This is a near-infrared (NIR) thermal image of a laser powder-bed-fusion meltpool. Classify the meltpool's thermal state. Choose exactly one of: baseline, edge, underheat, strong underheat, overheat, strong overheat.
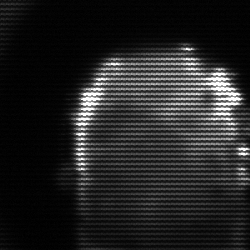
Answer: baseline